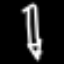
Label: pencil